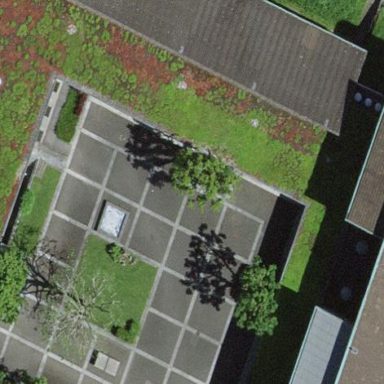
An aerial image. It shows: School building.